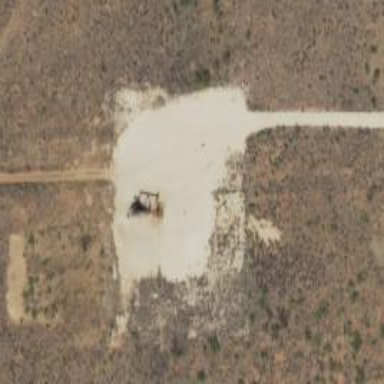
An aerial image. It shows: Petroleum well.